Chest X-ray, PA view. Patient: 50 years old, sex F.
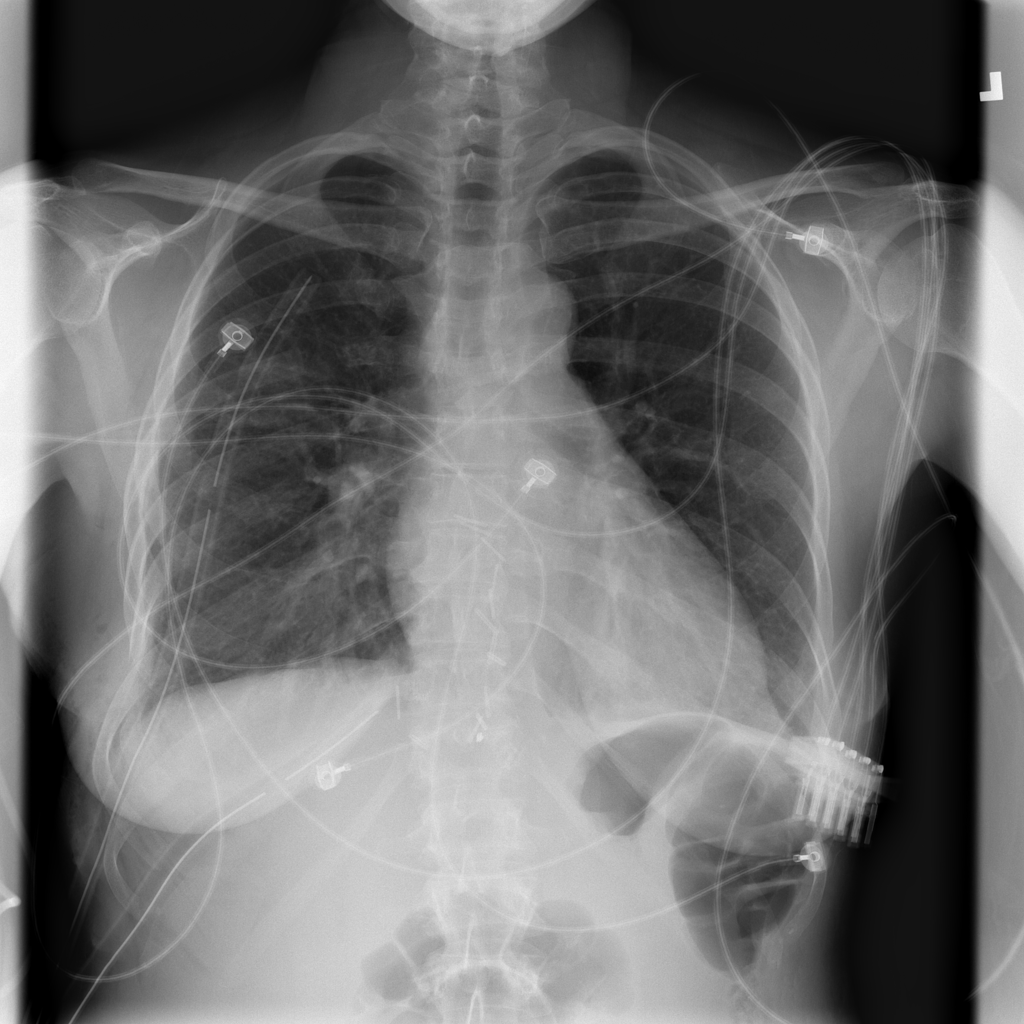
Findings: Atelectasis, Emphysema